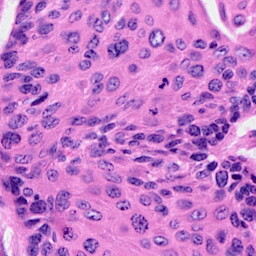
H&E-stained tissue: Cervix